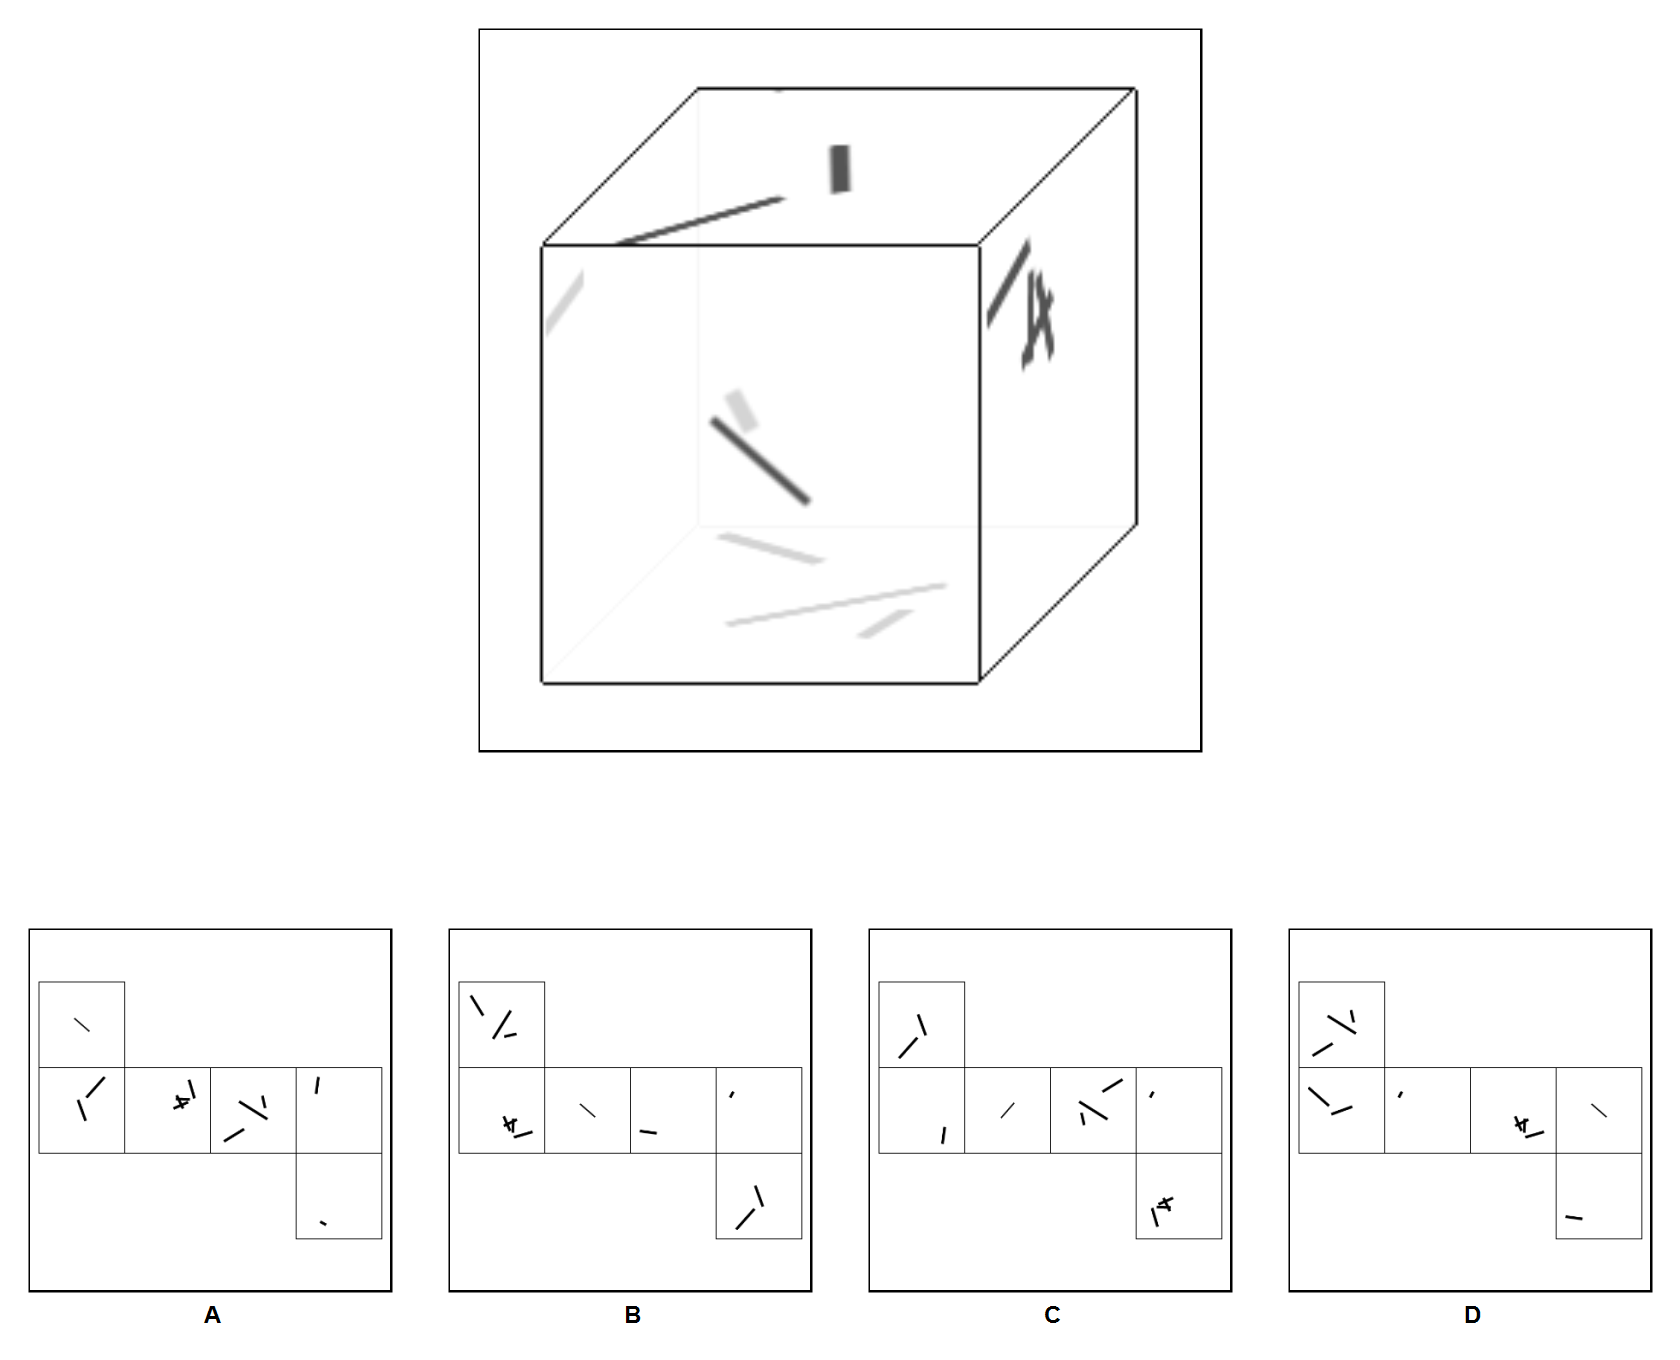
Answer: B